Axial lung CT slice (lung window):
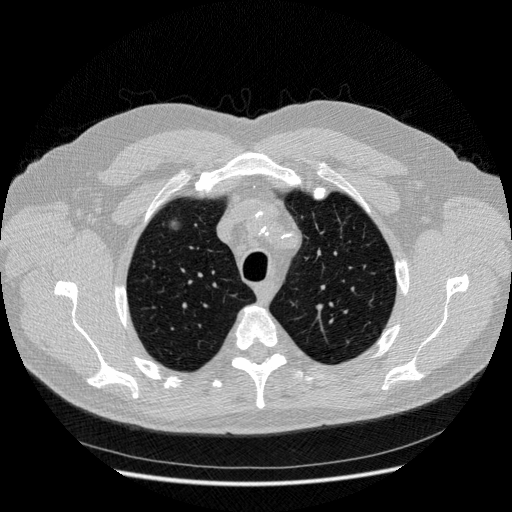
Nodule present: no